Interaction volume radius: 5 \u00c5
Interaction volume height: 45 \u00c5
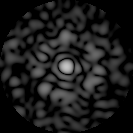
Disorder parameter: 0.8111